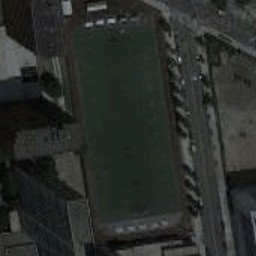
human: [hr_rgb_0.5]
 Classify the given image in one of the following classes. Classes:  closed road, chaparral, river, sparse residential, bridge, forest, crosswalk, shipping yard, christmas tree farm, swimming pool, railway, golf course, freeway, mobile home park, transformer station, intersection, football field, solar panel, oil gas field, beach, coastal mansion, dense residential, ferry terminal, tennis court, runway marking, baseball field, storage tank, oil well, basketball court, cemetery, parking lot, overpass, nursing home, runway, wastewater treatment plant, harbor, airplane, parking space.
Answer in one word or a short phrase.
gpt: football field